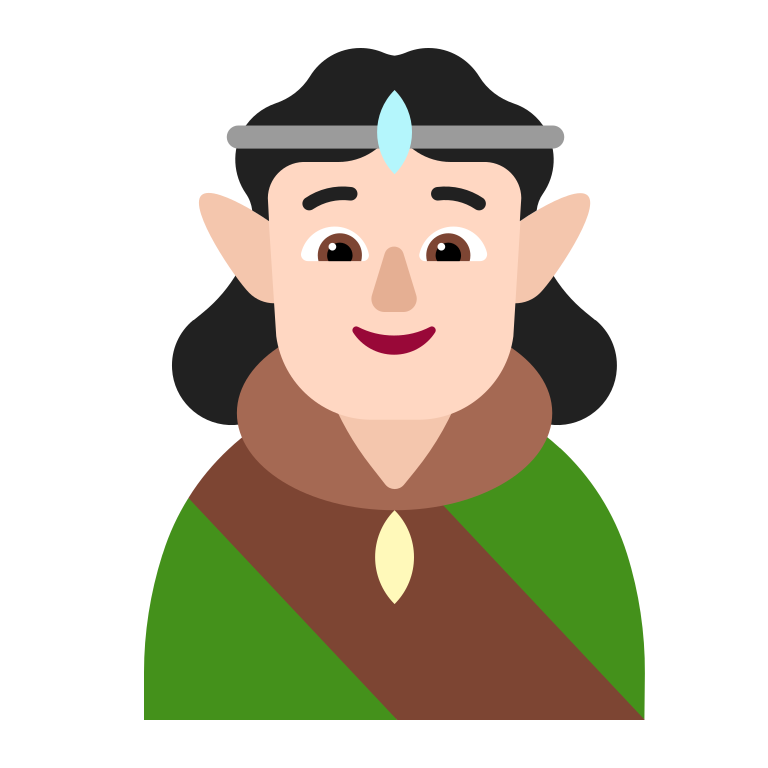
person elf flat light